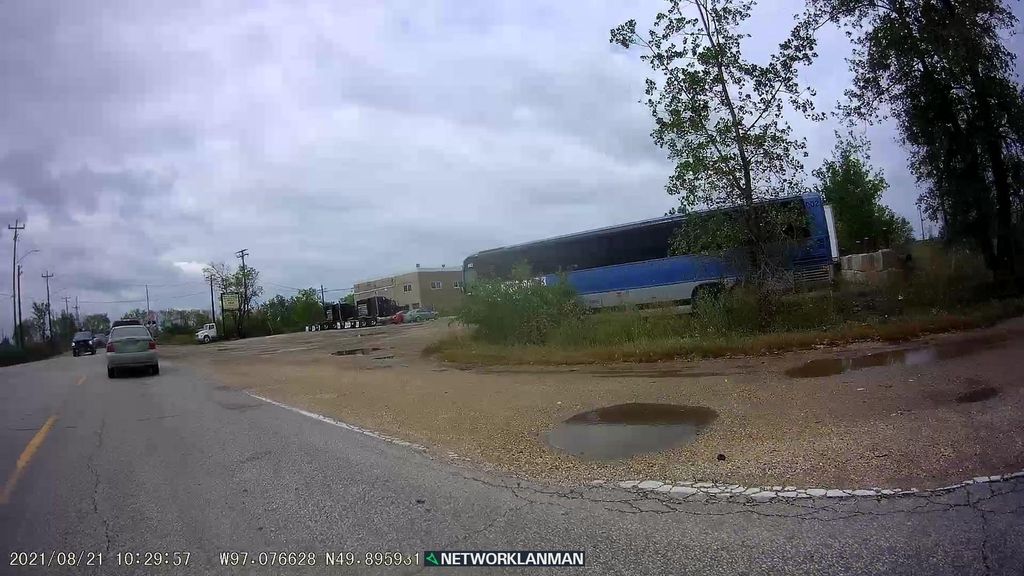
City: winnipeg